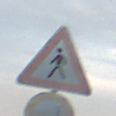
Verkehrszeichen: FussgaengerRechts
Zusatzzeichen unten: VerbotUeberholenEinspurigeFahrzeuge
Umgebung: Outdoor, RoadRail
Tageszeit: SunriseSunset
Wetter: PartlyCloudy
Licht: Natural
Jahreszeit: NotSpecified
Kontrast: LowContrast